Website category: university
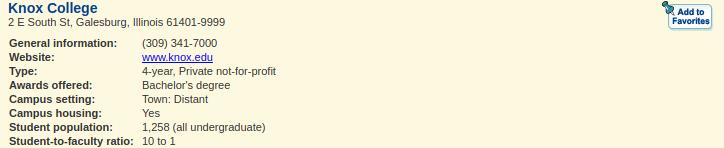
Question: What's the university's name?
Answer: Knox College

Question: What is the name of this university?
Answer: Knox College

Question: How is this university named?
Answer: Knox College

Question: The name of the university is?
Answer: Knox College

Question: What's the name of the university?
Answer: Knox College

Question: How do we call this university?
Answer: Knox College

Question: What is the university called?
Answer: Knox College

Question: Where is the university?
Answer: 2 E South St, Galesburg, Illinois 61401-9999

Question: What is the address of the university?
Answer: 2 E South St, Galesburg, Illinois 61401-9999

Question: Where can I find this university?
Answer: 2 E South St, Galesburg, Illinois 61401-9999

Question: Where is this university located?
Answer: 2 E South St, Galesburg, Illinois 61401-9999

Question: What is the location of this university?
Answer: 2 E South St, Galesburg, Illinois 61401-9999

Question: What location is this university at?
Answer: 2 E South St, Galesburg, Illinois 61401-9999

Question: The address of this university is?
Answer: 2 E South St, Galesburg, Illinois 61401-9999

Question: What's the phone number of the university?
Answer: (309) 341-7000

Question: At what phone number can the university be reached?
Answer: (309) 341-7000

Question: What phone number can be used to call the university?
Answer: (309) 341-7000

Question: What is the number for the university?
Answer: (309) 341-7000

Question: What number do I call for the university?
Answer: (309) 341-7000

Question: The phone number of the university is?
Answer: (309) 341-7000

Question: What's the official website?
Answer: www.knox.edu

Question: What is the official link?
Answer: www.knox.edu

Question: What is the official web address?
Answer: www.knox.edu

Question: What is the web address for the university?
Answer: www.knox.edu

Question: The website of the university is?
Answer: www.knox.edu

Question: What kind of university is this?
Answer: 4-year, Private not-for-profit

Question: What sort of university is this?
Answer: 4-year, Private not-for-profit

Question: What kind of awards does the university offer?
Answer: Bachelor's degree

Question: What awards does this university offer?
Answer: Bachelor's degree

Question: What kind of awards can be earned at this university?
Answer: Bachelor's degree

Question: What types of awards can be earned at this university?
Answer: Bachelor's degree

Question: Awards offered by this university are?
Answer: Bachelor's degree

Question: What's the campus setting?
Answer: Town: Distant

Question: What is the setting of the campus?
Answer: Town: Distant

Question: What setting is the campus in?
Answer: Town: Distant

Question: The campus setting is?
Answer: Town: Distant

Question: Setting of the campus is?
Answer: Town: Distant

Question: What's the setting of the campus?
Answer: Town: Distant

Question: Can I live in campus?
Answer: Yes

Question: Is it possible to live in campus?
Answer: Yes

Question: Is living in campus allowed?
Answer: Yes

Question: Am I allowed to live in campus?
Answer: Yes

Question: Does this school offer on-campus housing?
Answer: Yes

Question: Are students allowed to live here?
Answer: Yes

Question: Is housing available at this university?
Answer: Yes

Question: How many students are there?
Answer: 1,258 (all undergraduate)

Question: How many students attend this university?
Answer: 1,258 (all undergraduate)

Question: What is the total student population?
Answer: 1,258 (all undergraduate)

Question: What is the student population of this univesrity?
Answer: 1,258 (all undergraduate)

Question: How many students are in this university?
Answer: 1,258 (all undergraduate)

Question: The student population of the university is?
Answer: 1,258 (all undergraduate)

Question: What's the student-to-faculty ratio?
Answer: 10 to 1

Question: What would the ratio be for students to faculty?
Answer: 10 to 1

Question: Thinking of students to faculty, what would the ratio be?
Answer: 10 to 1

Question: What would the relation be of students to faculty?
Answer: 10 to 1

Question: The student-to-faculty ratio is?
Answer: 10 to 1

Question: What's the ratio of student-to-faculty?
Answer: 10 to 1

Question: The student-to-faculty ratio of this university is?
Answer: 10 to 1